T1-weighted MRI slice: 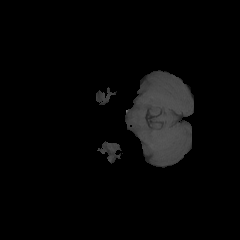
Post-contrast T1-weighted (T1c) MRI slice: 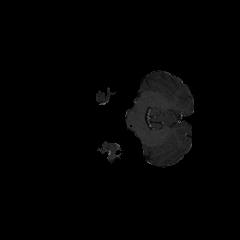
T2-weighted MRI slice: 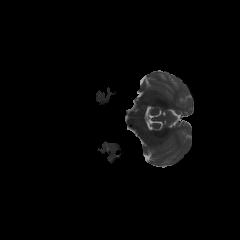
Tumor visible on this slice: no